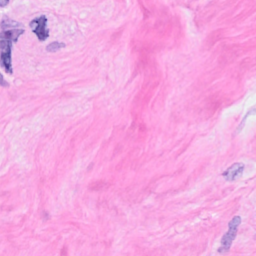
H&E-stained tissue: Breast